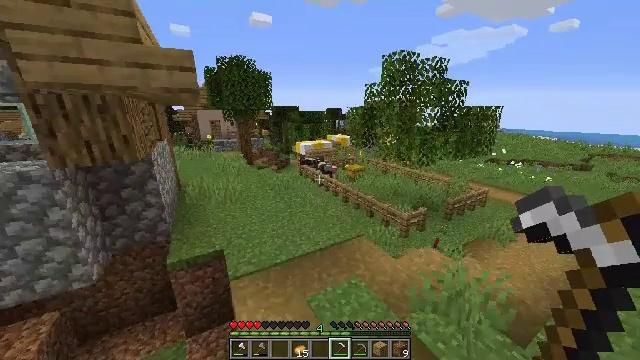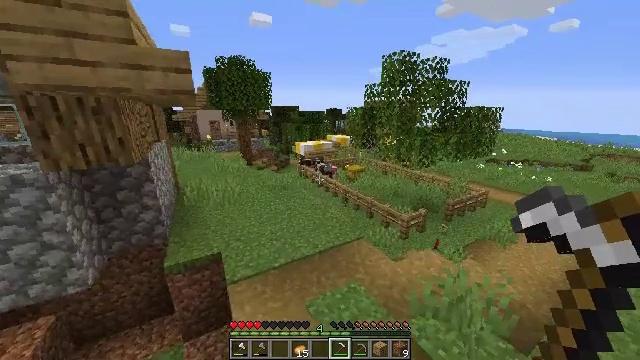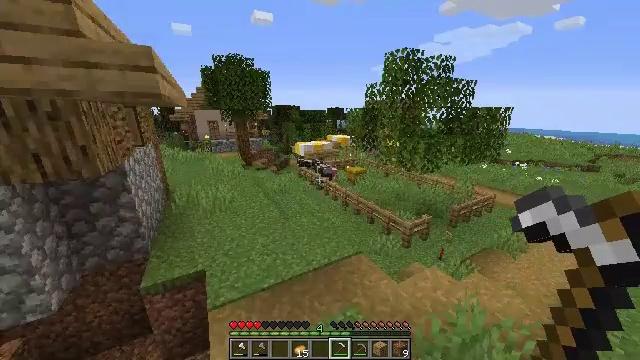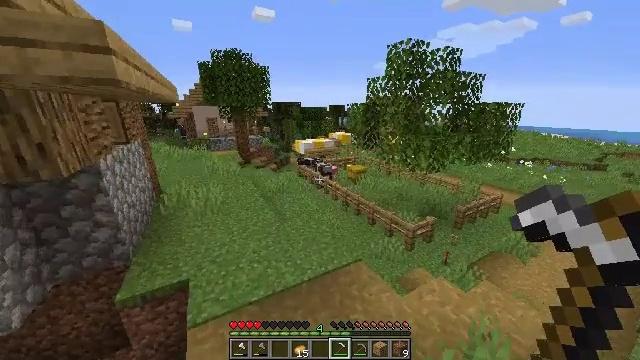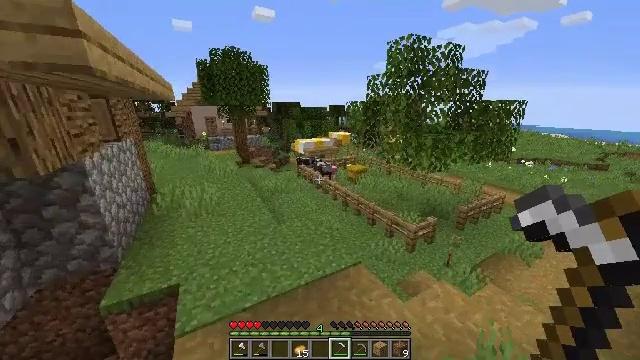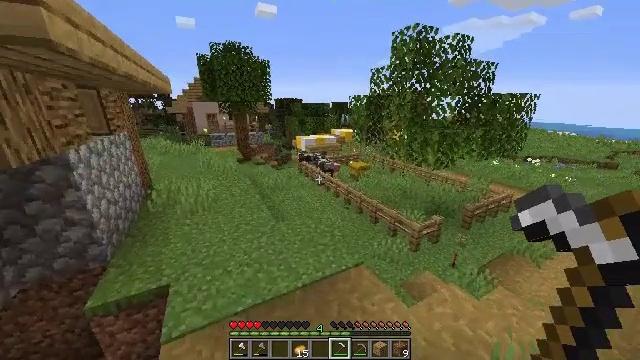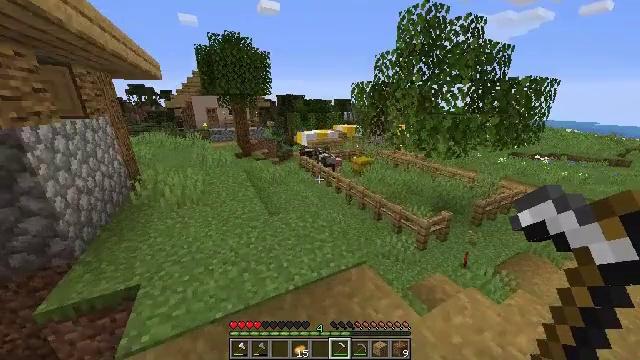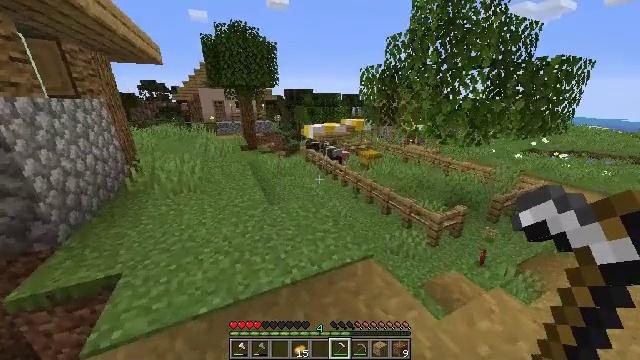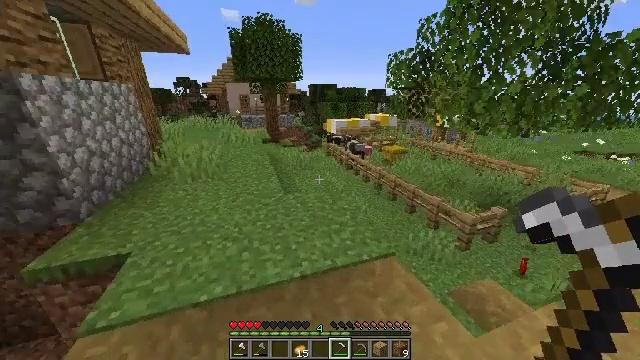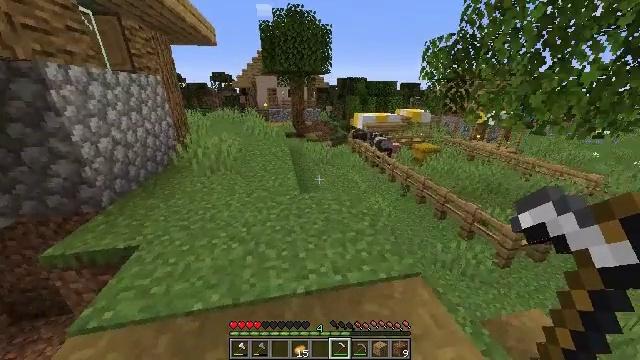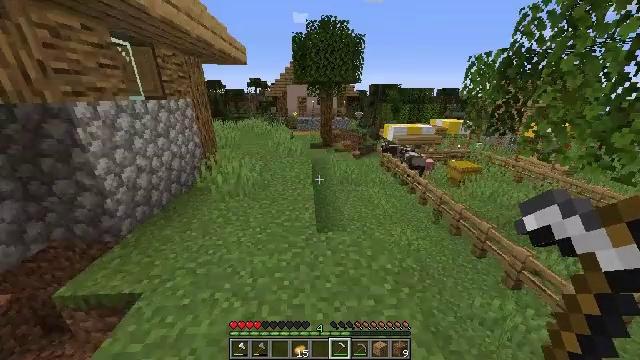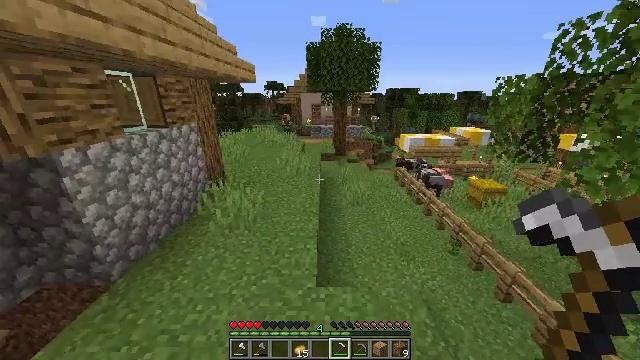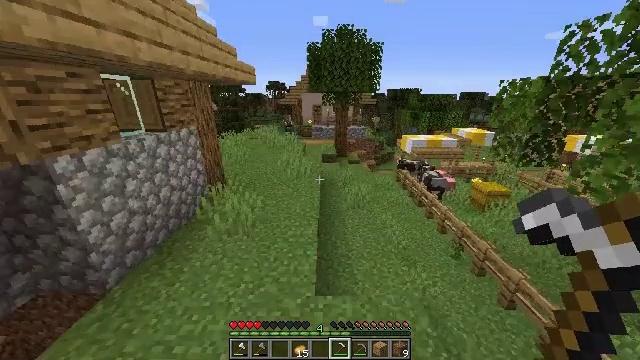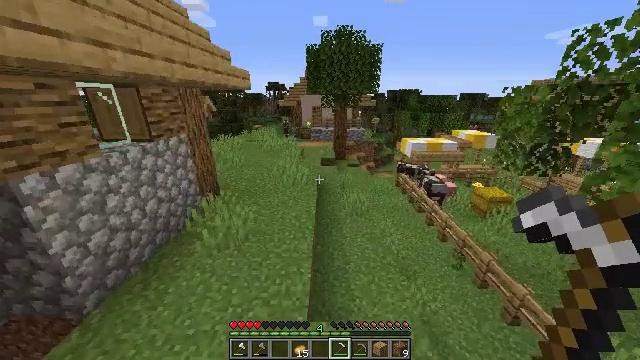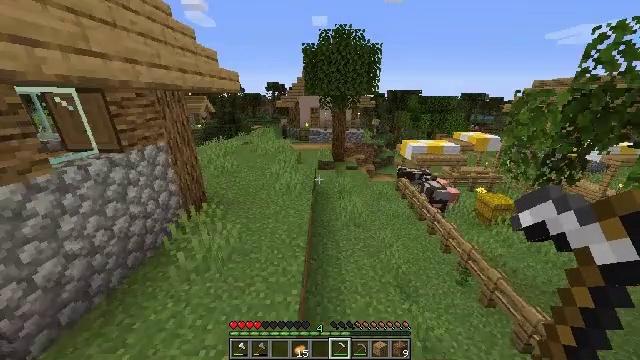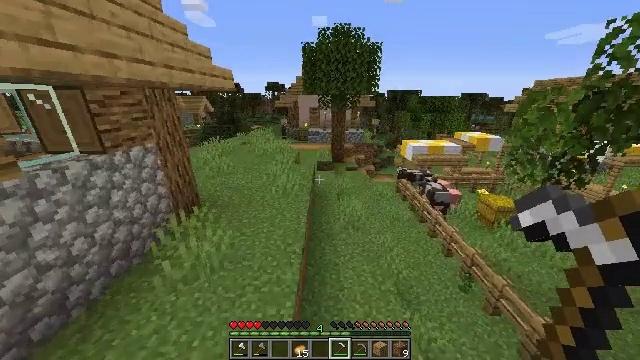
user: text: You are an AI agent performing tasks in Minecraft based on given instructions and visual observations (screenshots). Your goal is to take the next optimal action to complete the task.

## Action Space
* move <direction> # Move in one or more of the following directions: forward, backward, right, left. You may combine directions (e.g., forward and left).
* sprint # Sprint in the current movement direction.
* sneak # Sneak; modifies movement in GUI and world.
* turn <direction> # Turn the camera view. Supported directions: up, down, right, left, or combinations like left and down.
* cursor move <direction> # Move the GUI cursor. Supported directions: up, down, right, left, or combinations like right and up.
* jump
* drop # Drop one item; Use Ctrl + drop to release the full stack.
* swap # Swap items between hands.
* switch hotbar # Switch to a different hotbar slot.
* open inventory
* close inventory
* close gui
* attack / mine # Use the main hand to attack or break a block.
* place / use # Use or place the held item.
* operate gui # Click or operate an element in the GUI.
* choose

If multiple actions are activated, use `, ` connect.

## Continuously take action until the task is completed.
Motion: motion action
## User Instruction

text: Destroy the bee nest.
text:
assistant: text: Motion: move forward, sprint, jump
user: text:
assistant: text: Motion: move forward, sprint, jump
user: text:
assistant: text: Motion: move forward, sprint, jump
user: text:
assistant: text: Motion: move forward, sprint, jump
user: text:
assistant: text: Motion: move forward, sprint, jump
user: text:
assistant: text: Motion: move forward, sprint, jump
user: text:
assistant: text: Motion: move forward, sprint, turn left, jump
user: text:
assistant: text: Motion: move forward, sprint, turn left, jump
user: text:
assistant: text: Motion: move forward, sprint, turn left and down, jump
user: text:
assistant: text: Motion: move forward, sprint, turn left and up, jump
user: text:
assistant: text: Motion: move forward, sprint, turn left, jump
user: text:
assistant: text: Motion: move forward, sprint, jump
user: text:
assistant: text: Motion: move forward, sprint, jump
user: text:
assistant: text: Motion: move forward, sprint, jump
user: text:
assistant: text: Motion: move forward, sprint, jump
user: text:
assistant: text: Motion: move forward, sprint, turn left, jump
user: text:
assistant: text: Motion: move forward, sprint, turn left, jump
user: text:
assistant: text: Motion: move forward, sprint, turn left, jump
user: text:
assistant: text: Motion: move forward, sprint, turn left, jump
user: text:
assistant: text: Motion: move forward, sprint, jump
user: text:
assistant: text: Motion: move forward, jump, open inventory
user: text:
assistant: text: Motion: open inventory
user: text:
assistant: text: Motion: open inventory
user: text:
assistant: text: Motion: cursor move right
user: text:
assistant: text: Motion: cursor move right
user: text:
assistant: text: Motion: cursor move right
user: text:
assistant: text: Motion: cursor move down
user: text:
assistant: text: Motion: cursor move left and down
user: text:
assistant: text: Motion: cursor move left
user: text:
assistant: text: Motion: cursor move left